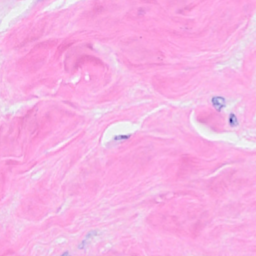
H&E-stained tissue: Breast